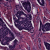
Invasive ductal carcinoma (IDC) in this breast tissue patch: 1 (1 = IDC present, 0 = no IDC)